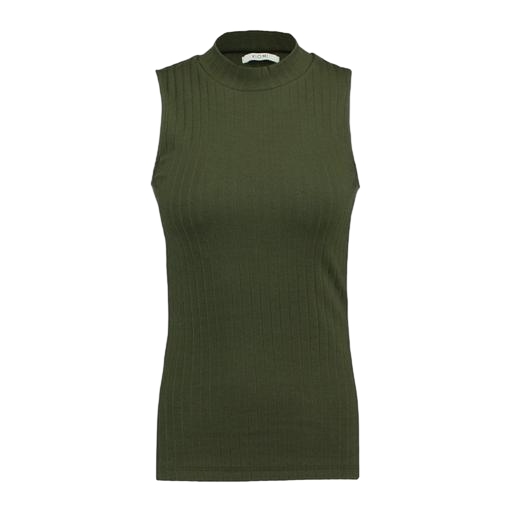
green funnel neck vest, green rib tank, moss green tank top, white background